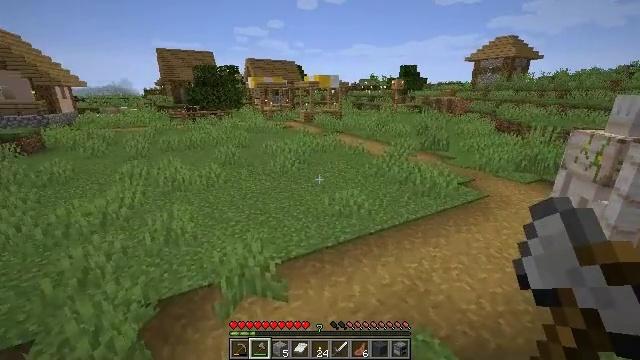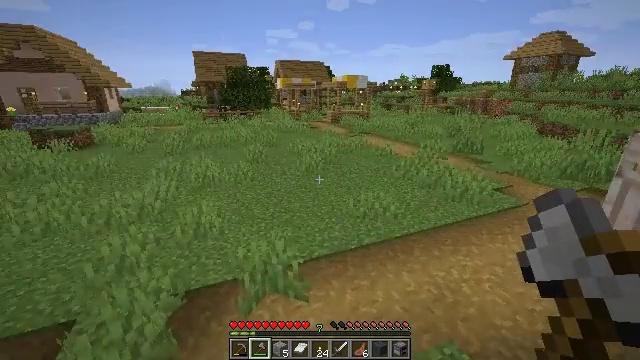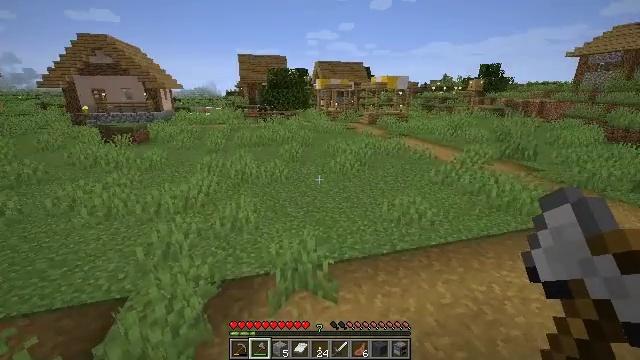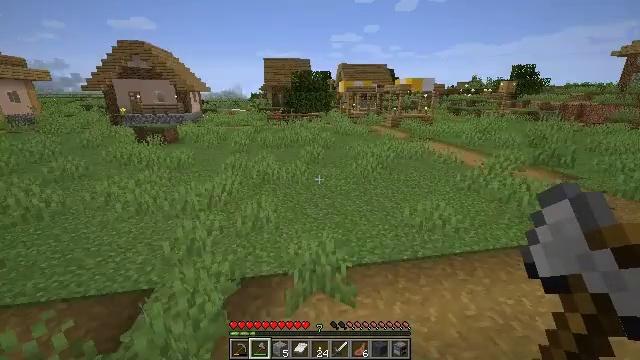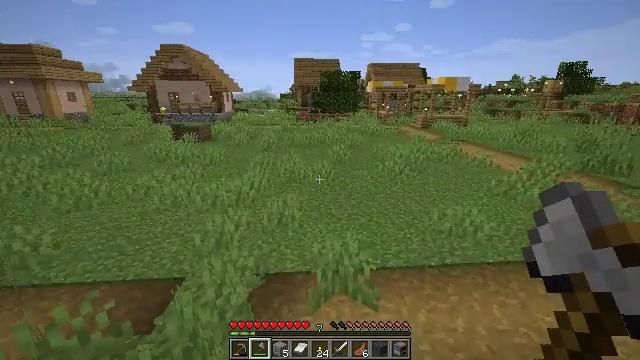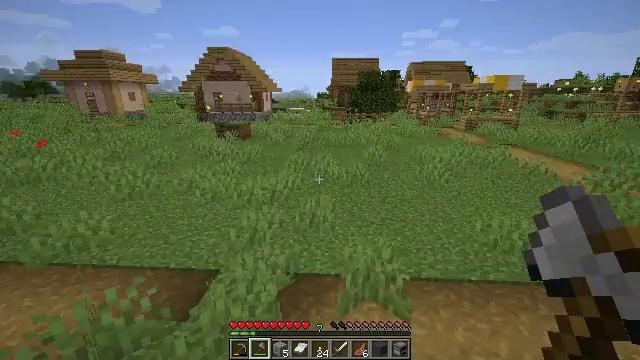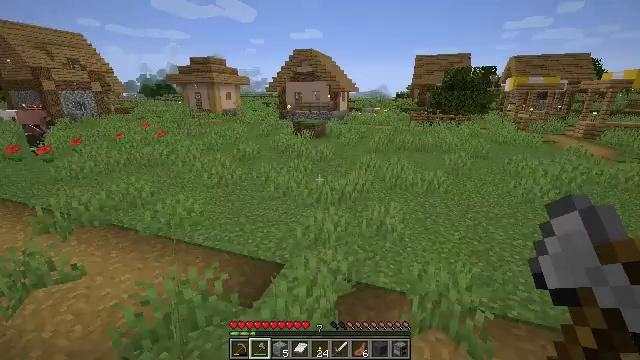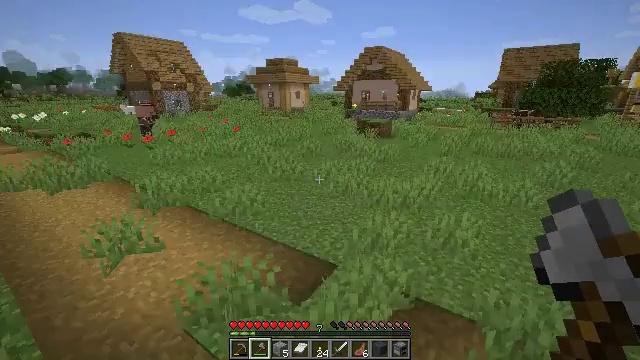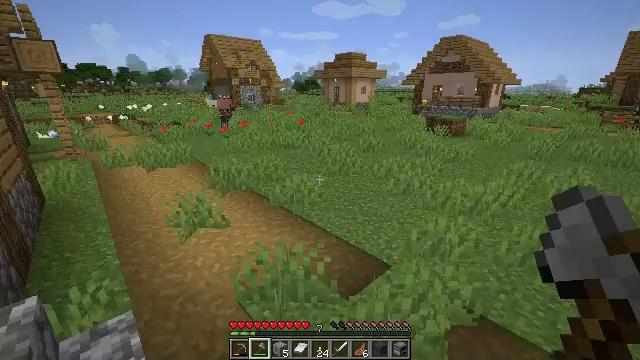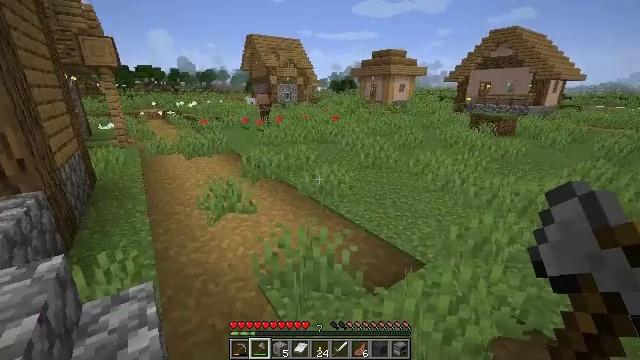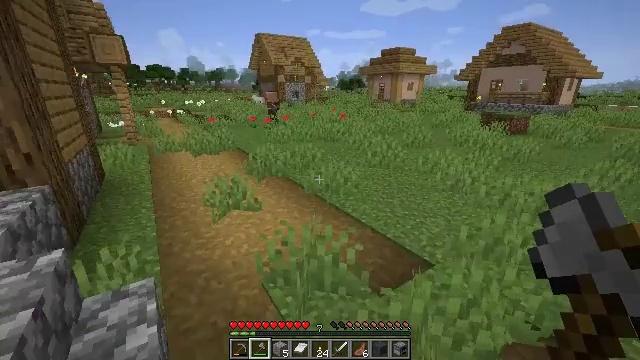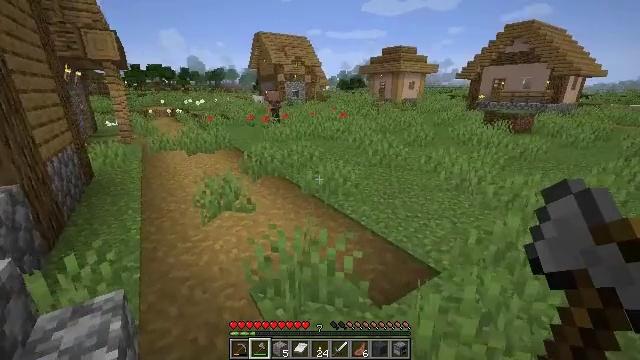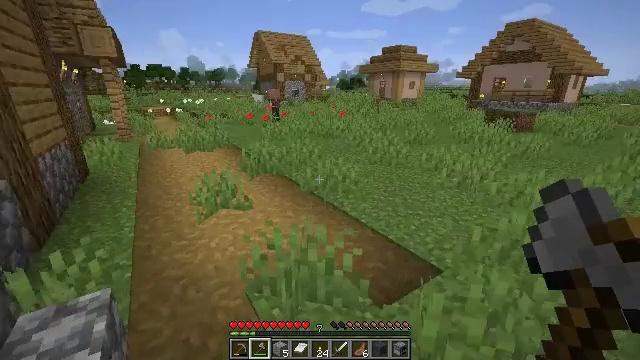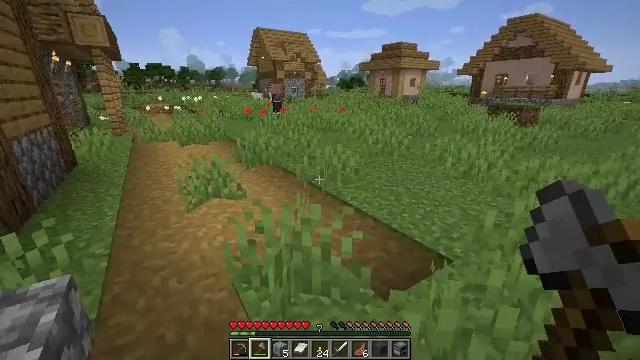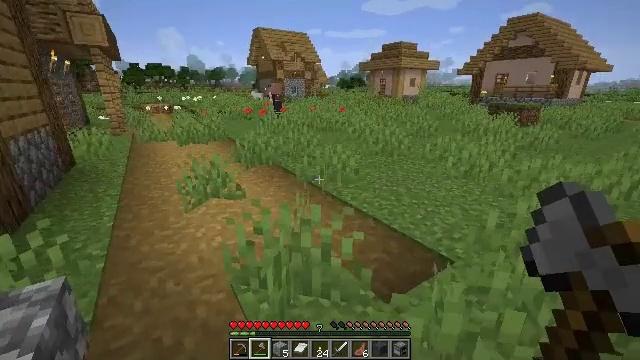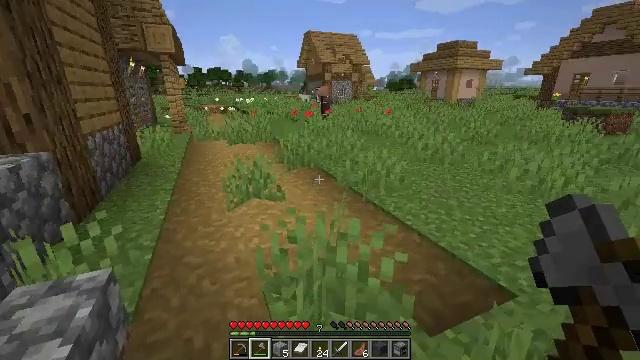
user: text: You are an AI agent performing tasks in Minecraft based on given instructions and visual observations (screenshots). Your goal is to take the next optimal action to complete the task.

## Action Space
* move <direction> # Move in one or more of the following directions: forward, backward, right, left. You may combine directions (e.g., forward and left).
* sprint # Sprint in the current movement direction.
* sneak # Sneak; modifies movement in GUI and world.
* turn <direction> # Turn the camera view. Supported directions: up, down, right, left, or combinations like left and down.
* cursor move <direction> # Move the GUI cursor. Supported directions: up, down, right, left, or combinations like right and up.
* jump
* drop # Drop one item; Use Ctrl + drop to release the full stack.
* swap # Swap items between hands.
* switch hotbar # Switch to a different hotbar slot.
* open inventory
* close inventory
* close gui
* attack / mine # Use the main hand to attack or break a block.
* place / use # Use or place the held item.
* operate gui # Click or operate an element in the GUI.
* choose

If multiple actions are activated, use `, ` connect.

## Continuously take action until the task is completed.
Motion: motion action
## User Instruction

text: Attack the clay block to obtain it.
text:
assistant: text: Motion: turn left
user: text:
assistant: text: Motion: turn left
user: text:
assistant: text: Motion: turn left
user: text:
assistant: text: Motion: turn left
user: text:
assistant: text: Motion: move forward, turn left
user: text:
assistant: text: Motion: move forward, turn left
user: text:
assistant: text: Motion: move forward, turn left
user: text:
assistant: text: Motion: move forward, turn left
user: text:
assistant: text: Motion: move forward, turn left
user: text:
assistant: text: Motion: move forward, turn left
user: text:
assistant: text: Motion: move forward
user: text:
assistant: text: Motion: move forward
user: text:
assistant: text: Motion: move forward
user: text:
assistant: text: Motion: move forward
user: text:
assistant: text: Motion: move forward, turn left
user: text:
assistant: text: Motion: move forward, turn left
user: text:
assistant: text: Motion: move forward, turn left
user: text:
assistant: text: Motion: move forward, turn left
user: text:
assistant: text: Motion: move forward
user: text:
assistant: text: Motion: move forward
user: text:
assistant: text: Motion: move forward
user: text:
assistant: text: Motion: move forward, turn up
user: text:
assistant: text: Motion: move forward
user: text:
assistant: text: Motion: move forward
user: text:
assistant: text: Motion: move forward
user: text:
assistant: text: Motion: move forward
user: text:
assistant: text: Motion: move forward
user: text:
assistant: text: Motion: move forward
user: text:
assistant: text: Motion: move forward
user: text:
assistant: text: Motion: move forward